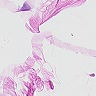
Metastatic tissue present: no